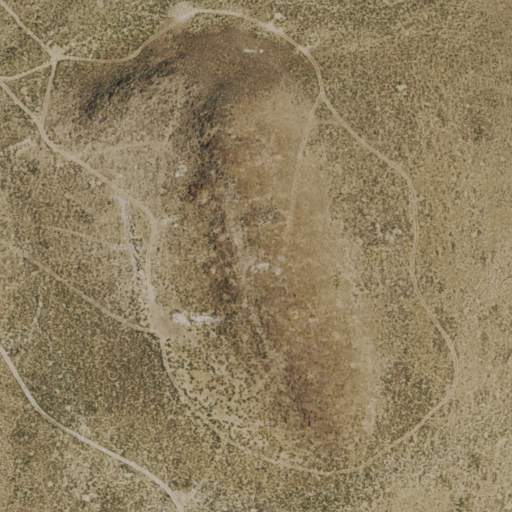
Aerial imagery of mountain in Nevada named Rattlesnake Knoll containing only shrub